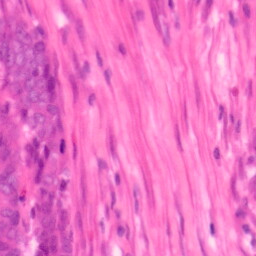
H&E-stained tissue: Colon